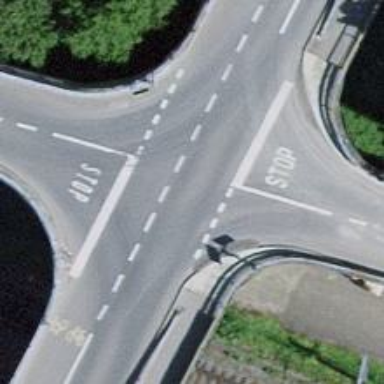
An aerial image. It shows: Tertiary road with asphalt surface on bridge. There is opposite lane cycleway on the left side.